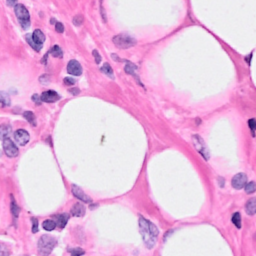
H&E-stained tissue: Breast